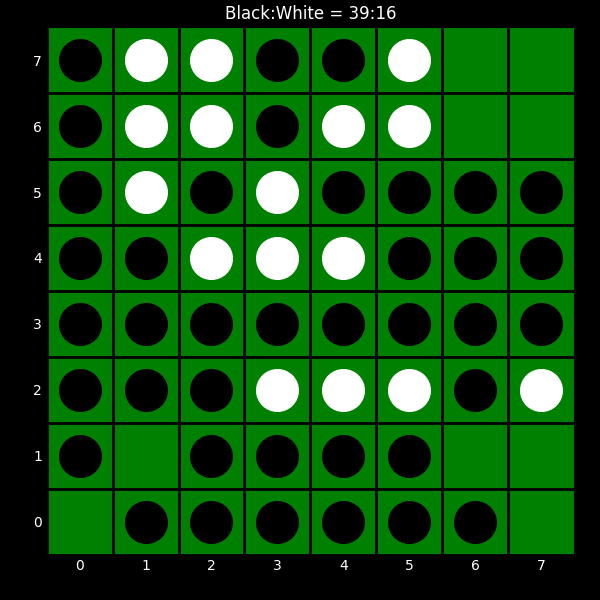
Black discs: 39
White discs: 16